Field crop: tomato
Growth stage: 2
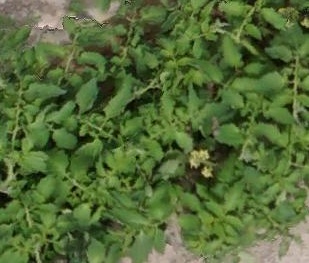
Species: tomato